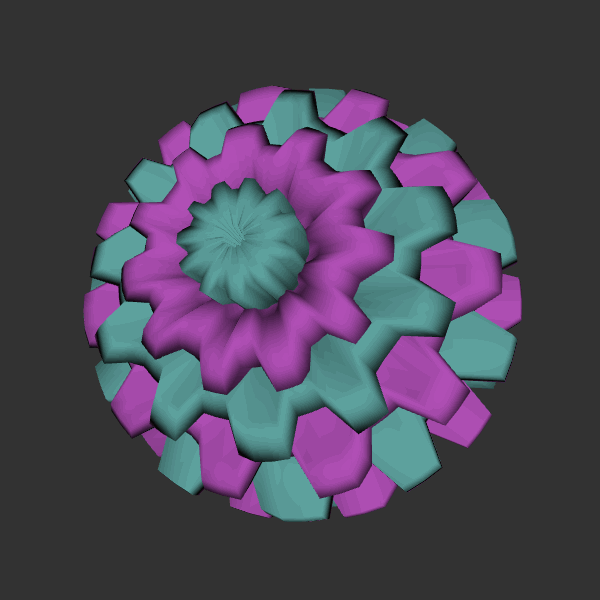
Background: dark